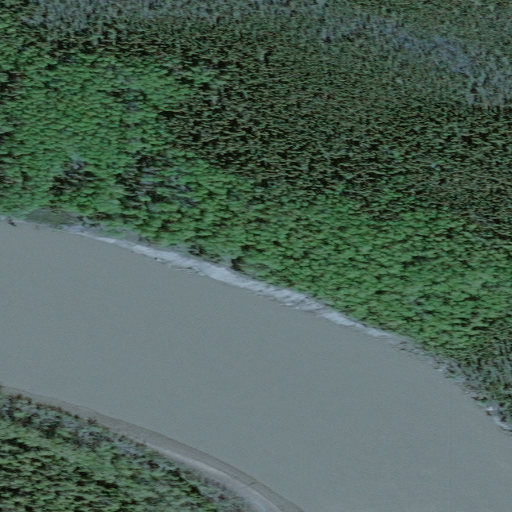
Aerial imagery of cliff(s) in Alaska named Misdi containing only unknown